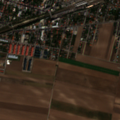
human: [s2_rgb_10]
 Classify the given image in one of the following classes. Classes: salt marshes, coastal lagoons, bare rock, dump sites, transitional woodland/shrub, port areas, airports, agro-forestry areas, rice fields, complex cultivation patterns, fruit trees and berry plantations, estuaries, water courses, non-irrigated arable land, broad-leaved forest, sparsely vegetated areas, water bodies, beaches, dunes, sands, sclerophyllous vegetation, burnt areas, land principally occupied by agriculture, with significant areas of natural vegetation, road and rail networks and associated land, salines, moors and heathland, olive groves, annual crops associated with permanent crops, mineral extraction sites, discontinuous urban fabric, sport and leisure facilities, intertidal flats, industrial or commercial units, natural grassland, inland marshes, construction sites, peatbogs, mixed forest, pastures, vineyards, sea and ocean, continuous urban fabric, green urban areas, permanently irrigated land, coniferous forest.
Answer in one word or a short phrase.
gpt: discontinuous urban fabric, industrial or commercial units, non-irrigated arable land